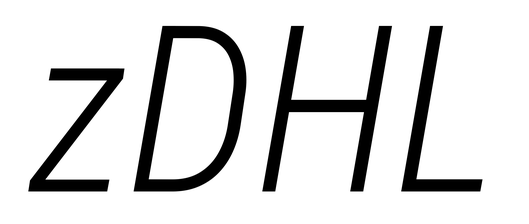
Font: Roboto-Italic_Condensed_Light_Italic